Question: I have a listview that is shown in the image linked below. What I wanted is that after clicking on the "Accept Order" button, the button would be hidden and another togglebutton that is originally hidden will become visible. This behaviour will only affect the clicked row and will not affect the other rows inside the listview (The other rows will still show accept order button).How do I set the onclicklistener for the button?

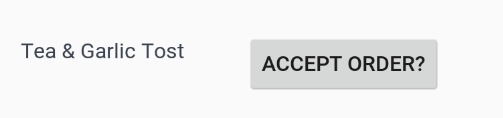
Answer: First you need a List of for each row.
Each Object should have a boolean value which controls the state of Buttons of each different row.
Example:
'''
public class Order {
private String title;
private boolean isAccepted;
public Price(String title, boolean isAccepted) {
this.title = title;
this.isAccepted = isAccepted;
}
public String getTitle() {
return title;
}
public void setTitle(String title) {
this.title = title;
}
public boolean isAccepted() {
return isAccepted;
}
public void setIsAccepted(boolean isAccepted) {
this.isAccepted = isAccepted;
}
}
'''
Create an ArrayList of Order class(or whatever you have) and set your data. Your logic can be like "if isAccepted == , then Show Order Button" Set your data by using this logic.
Set an adapter to list your Items in a listView. In your adapter, set onclicklistener to your buttons and when you clicked a button, set your boolean value on the correct position of the list. Then Notify/Update your adapter.
If you have any further questions, check <URL>.